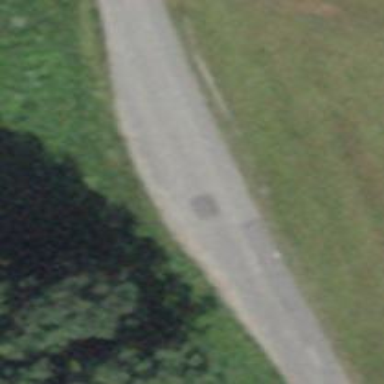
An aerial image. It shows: Passing place on the road.